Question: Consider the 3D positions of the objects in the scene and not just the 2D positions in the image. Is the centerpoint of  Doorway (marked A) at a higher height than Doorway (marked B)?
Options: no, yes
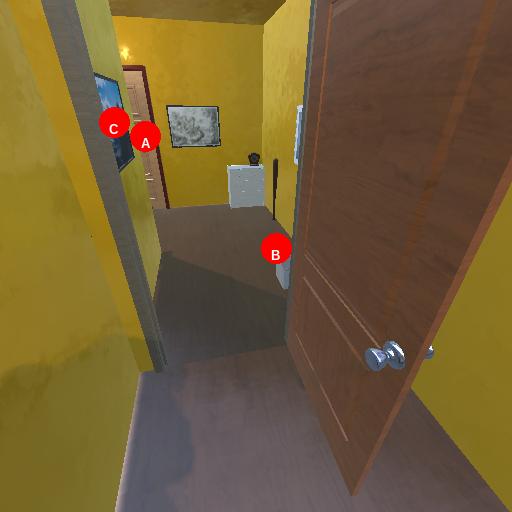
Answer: no